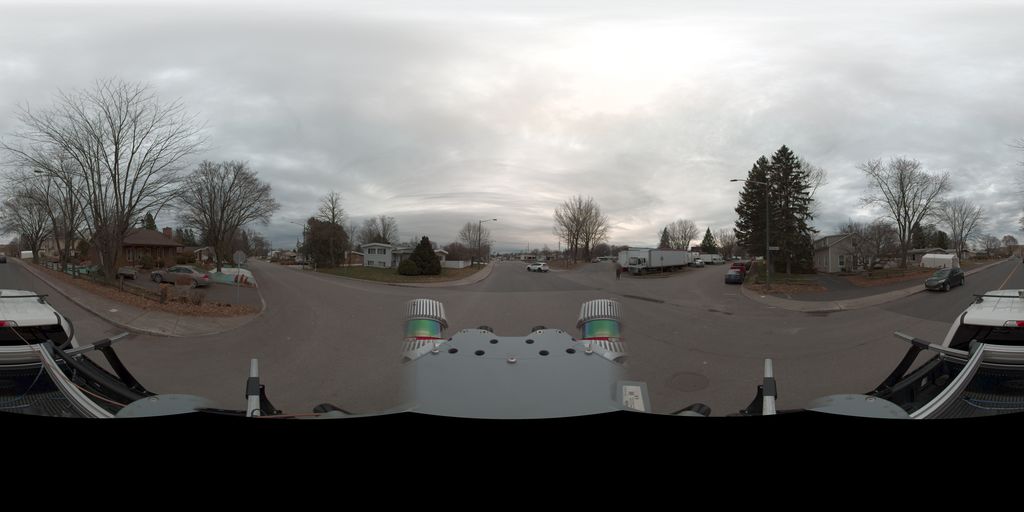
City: quebec_city